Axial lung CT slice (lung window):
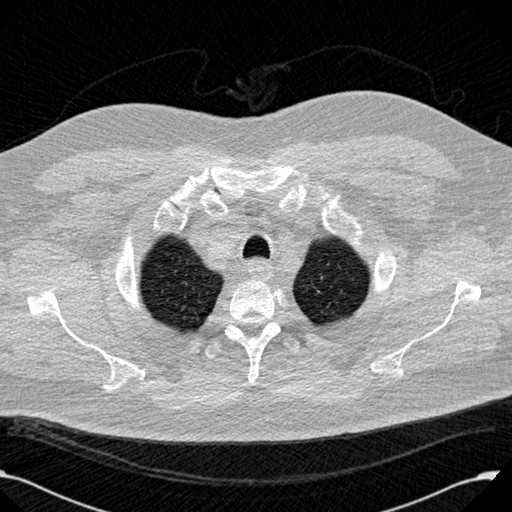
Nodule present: no